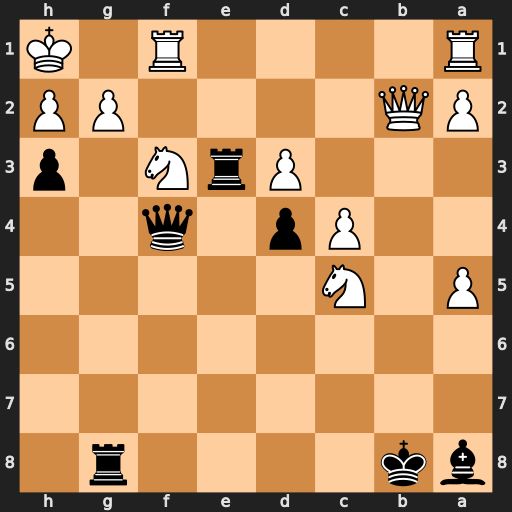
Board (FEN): bk4r1/8/8/P1N5/2Pp1q2/3PrN1p/PQ4PP/R4R1K
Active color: b
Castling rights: -
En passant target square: -
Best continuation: Kc8 Rf2 Rxg2